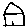
Label: house